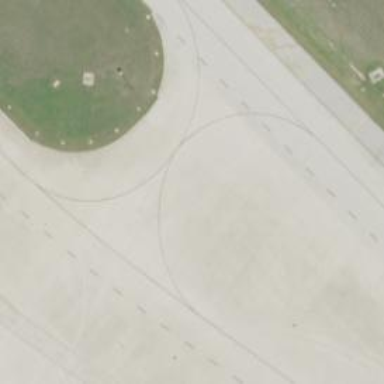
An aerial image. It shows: Image of taxiway at airport.